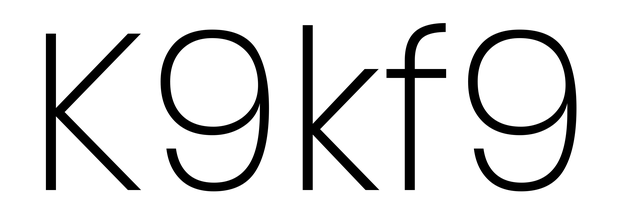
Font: Poppins-ExtraLight